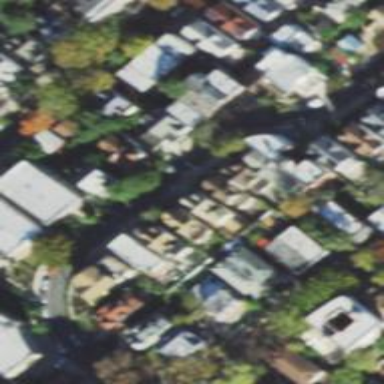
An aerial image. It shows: Residential road with separate sidewalk.